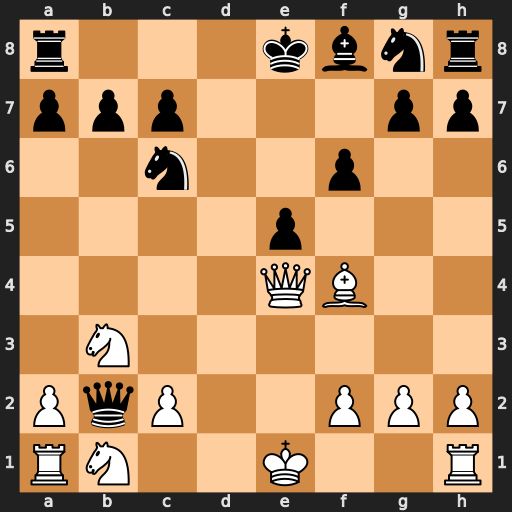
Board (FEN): r3kbnr/ppp3pp/2n2p2/4p3/4QB2/1N6/PqP2PPP/RN2K2R
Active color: w
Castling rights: KQkq
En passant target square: -
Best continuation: Bc1 Bb4+ Kf1 Qxa1 Nxa1